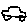
Label: car